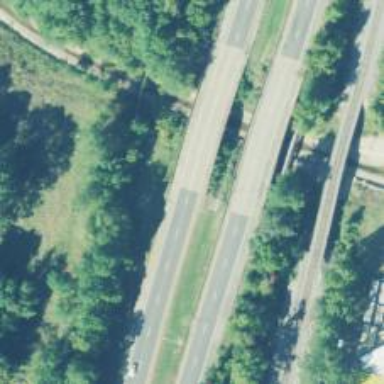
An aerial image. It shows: Bridge over trunk highway with expressway.